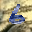
Label: 6